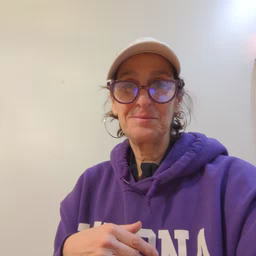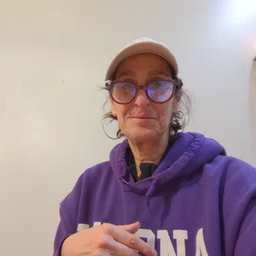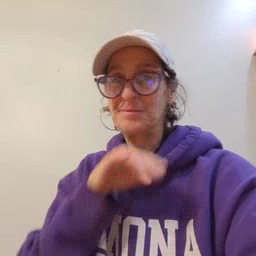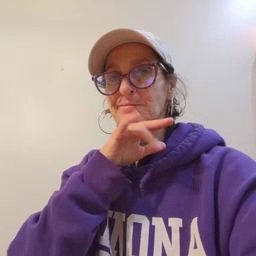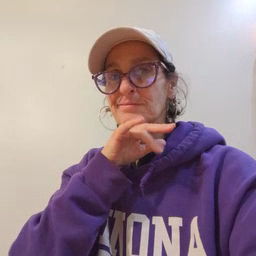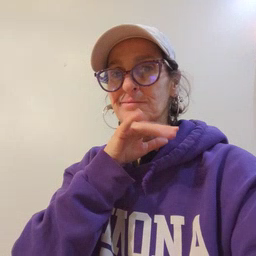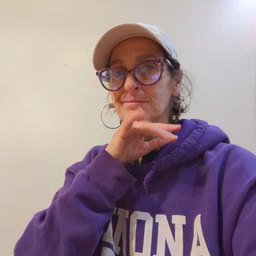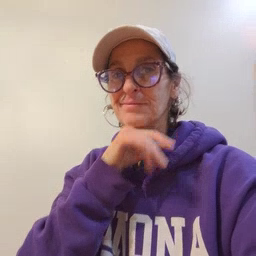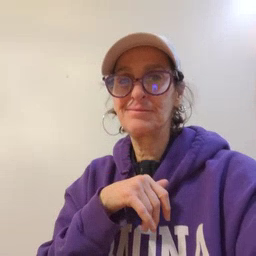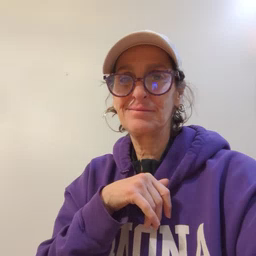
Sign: dirty